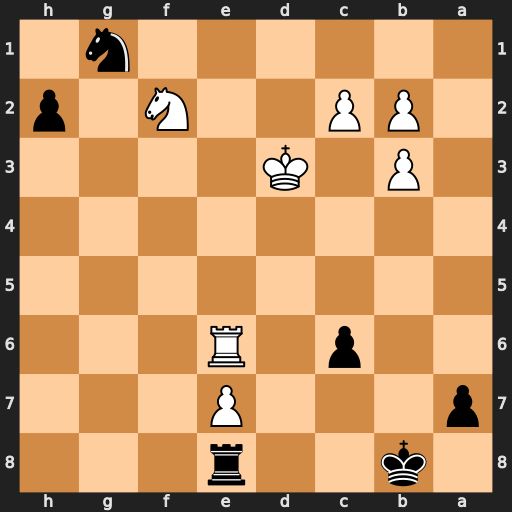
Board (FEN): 1k2r3/p3P3/2p1R3/8/8/1P1K4/1PP2N1p/6n1
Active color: b
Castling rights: -
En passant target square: -
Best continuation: Nh3 Rh6 Nxf2+